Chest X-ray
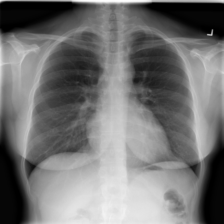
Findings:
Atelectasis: negative
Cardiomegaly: negative
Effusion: negative
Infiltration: negative
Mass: negative
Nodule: negative
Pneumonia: negative
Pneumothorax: negative
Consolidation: negative
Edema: negative
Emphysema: negative
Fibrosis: negative
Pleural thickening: negative
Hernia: negative